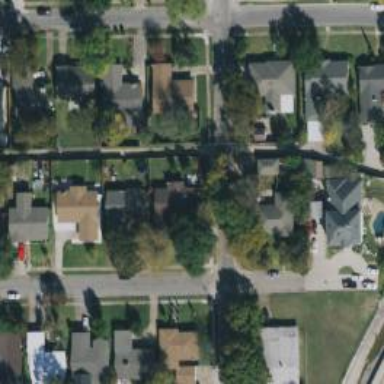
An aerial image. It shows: Alley classified as service road.